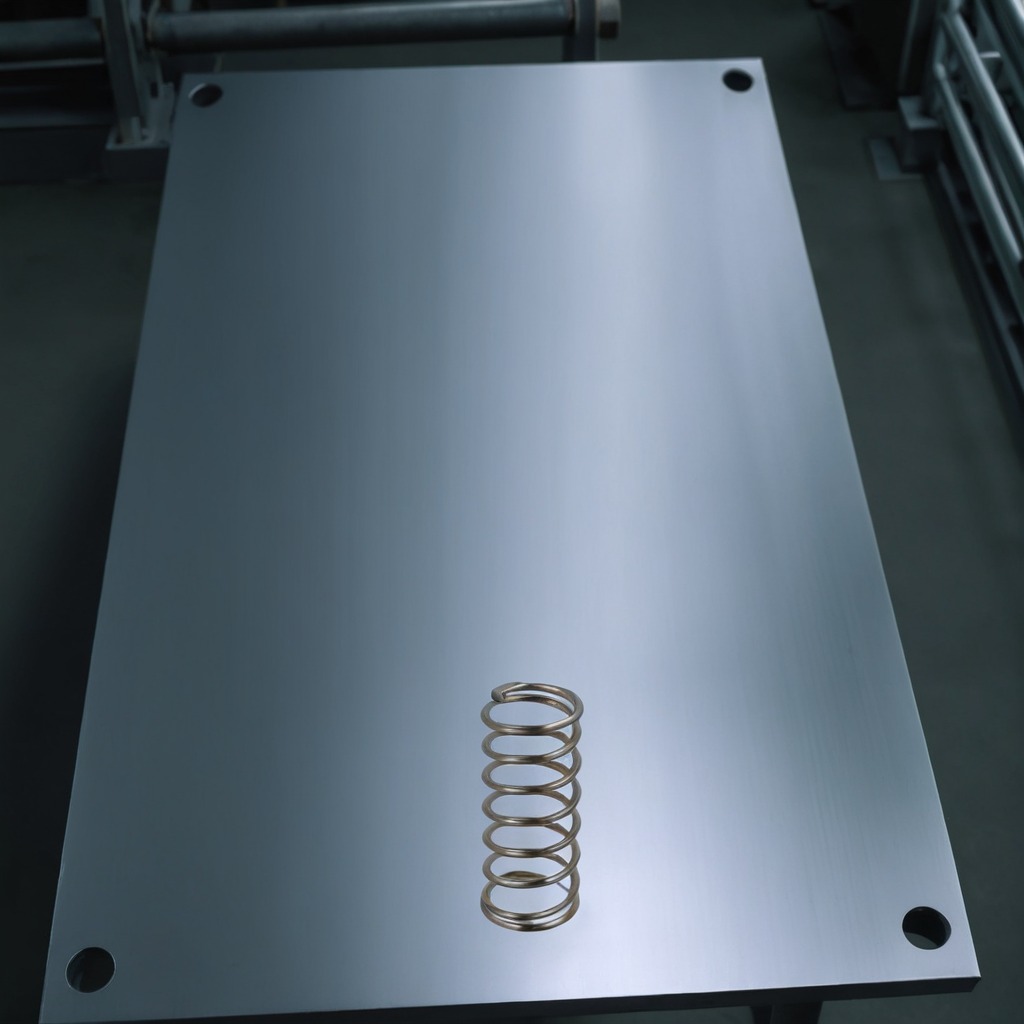
A coiled metal spring lies on a metal table in a machine shop under fluorescent lights.